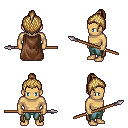
a pixel art fantasy rpg character, male body template, human, tanned skin, brown cape, teal pants, blonde short topknot hairstyle, spear, four views (front, back, left, right), 2x2 character sprite sheet, small pixel art, hard edges, no anti-aliasing